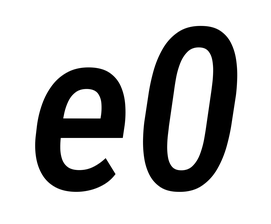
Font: Roboto-Italic_Condensed_Medium_Italic